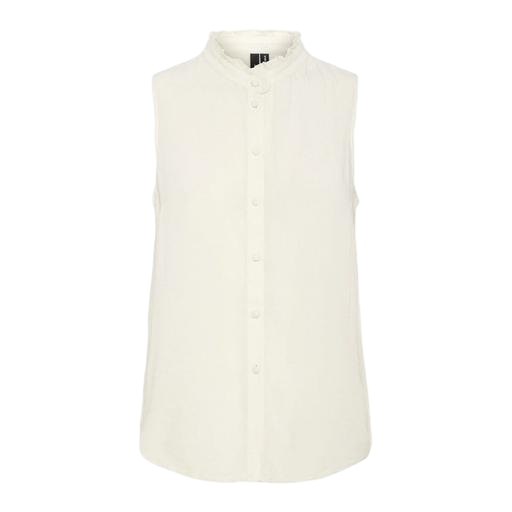
no sleeve shirt, white sleeveless button, sleeveless white button, white background